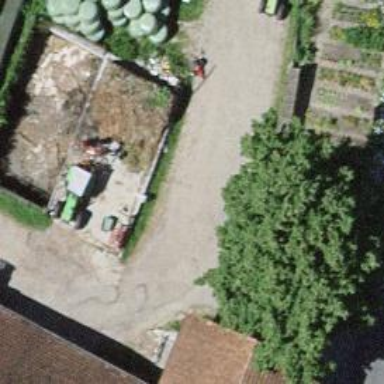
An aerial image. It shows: Farm.